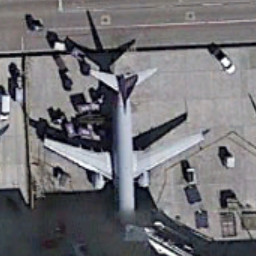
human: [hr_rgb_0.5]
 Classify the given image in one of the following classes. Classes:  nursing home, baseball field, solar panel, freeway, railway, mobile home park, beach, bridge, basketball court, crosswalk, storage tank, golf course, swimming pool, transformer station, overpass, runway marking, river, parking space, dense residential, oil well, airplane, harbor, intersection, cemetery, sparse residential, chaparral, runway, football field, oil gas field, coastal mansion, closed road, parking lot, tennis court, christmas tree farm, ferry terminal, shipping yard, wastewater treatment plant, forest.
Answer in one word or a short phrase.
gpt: airplane